Question: To run dynamic project in , I have already added required jars in project class path, some jars path are reference from other open project. even though it is throw error. when I put that jars in bootstrap entries, it works fine.
So my questions are:
1) Is Bootstrap configuration mandatory to run dynamic project?
2) Why does it not find class path while running server?
3) How can I run my project without configuring Bootstrap entries?

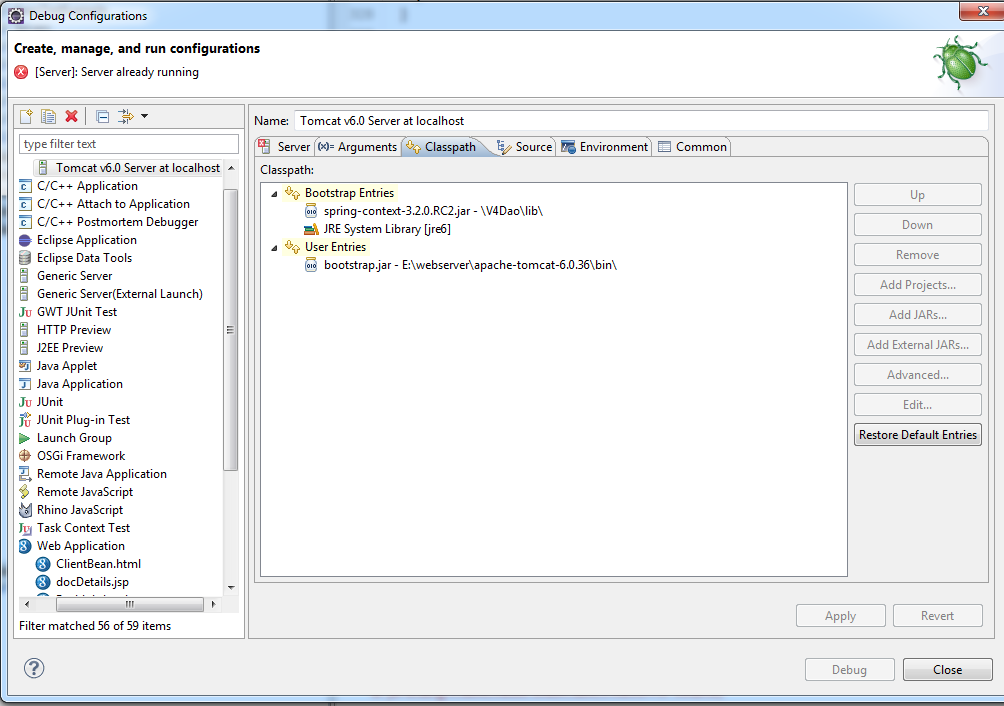
Answer: It must not be put in the build classpath, neither under , nor under .
It must be dropped inside the 'WebContent/WEB-INF/lib' directory of your webapp project. Eclipse will detect them, automatically add them into the build path for you, and automatically include them into the 'WEB-INF/lib' directory of the webapp, since that's where the Java EE containers look for the libraries needed by a Java EE webapp.